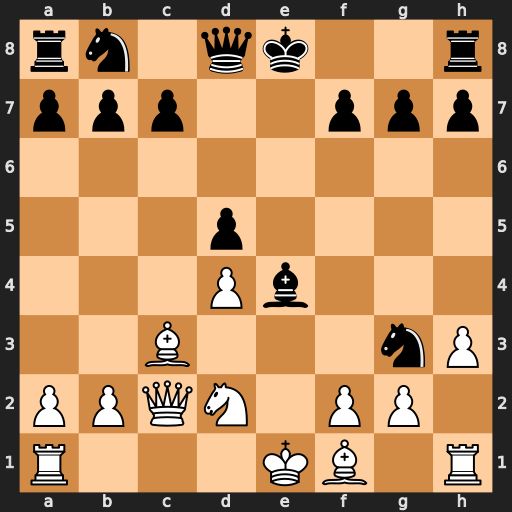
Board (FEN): rn1qk2r/ppp2ppp/8/3p4/3Pb3/2B3nP/PPQN1PP1/R3KB1R
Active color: w
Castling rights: KQkq
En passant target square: -
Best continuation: Qa4+ Nc6 fxg3